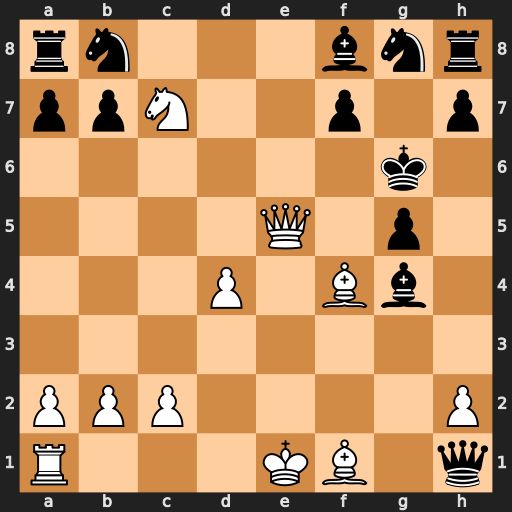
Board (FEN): rn3bnr/ppN2p1p/6k1/4Q1p1/3P1Bb1/8/PPP4P/R3KB1q
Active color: w
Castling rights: Q
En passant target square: -
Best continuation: Qxg5#